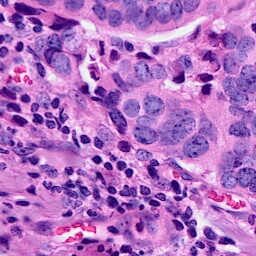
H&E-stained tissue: Breast